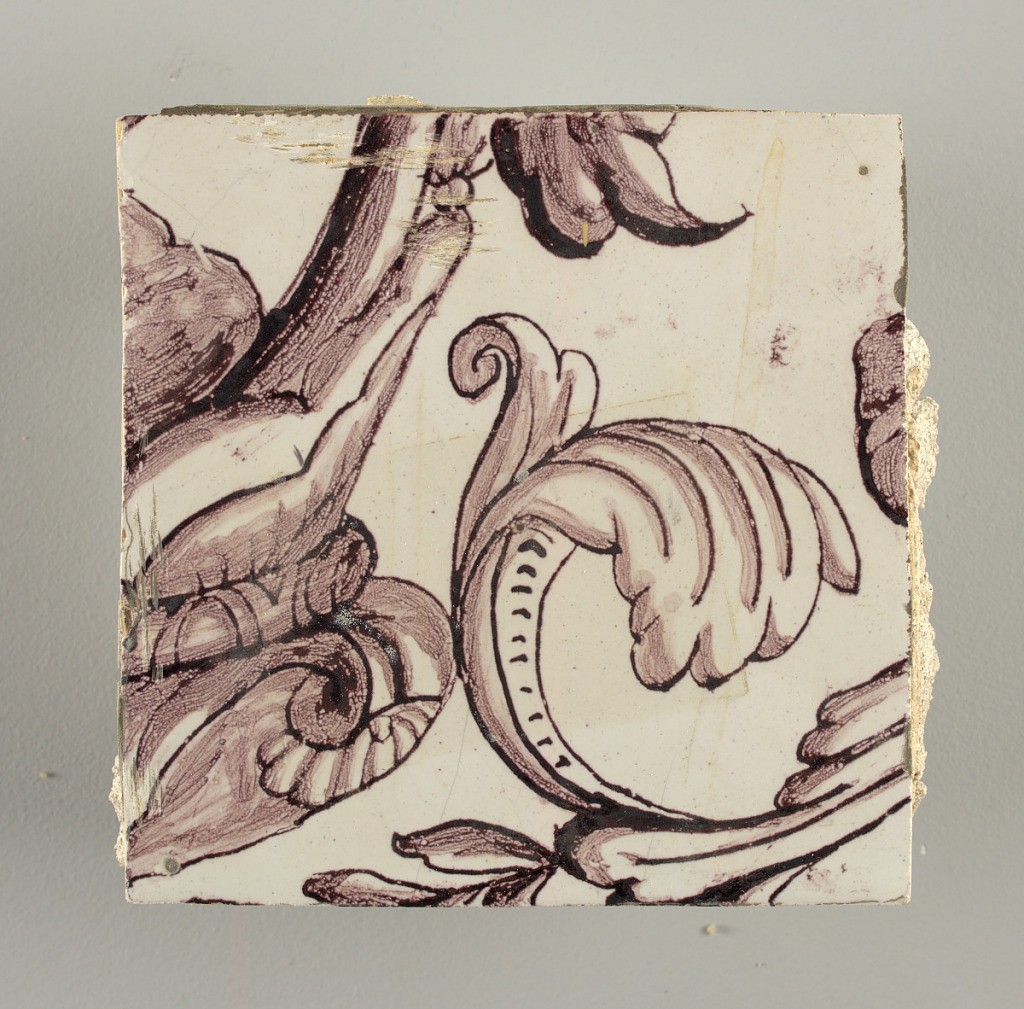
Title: Wall facing
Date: ca. 1725
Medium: Tin-glazed earthenware, underglaze
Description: Horizontal rectangle.  Thirty-seven tiles wide and twenty-one high with opening for door or window nineteen and one-half tiles high and twelve wide.  To left and right of opening, centered canopy above. Left, woman representing Hope, right, a sculputure urn.  Centered above opening, a mascaron.  Arabesque design of foliage.